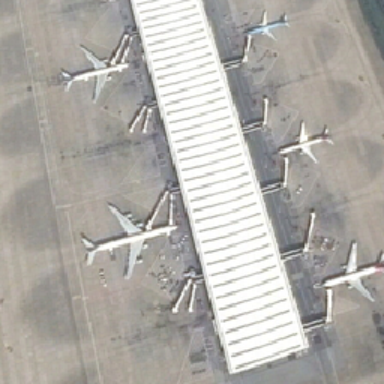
Several planes in different sizes are next to a terminal in an airport .